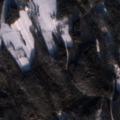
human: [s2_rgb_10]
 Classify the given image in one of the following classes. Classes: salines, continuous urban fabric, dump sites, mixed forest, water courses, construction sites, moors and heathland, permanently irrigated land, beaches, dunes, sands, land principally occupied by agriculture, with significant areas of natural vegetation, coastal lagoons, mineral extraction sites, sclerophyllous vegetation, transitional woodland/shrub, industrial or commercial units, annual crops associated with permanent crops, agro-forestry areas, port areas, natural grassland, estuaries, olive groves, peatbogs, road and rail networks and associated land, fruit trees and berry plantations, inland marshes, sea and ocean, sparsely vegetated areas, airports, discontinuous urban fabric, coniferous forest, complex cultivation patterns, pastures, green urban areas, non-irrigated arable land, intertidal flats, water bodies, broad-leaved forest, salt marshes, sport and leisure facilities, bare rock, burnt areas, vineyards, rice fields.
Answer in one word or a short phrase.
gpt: non-irrigated arable land, coniferous forest, mixed forest, water bodies